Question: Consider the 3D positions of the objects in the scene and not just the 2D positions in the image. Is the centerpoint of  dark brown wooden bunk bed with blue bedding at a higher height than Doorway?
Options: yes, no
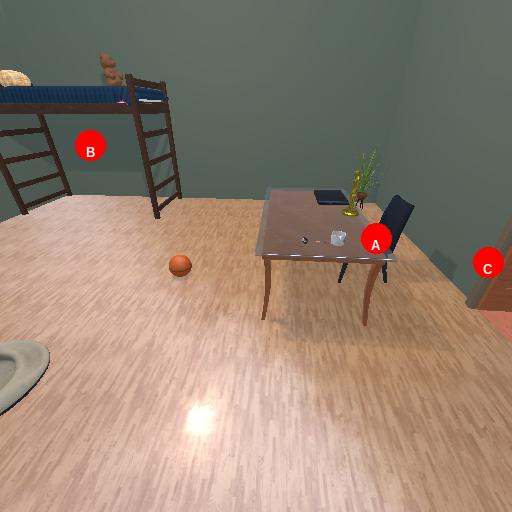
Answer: yes